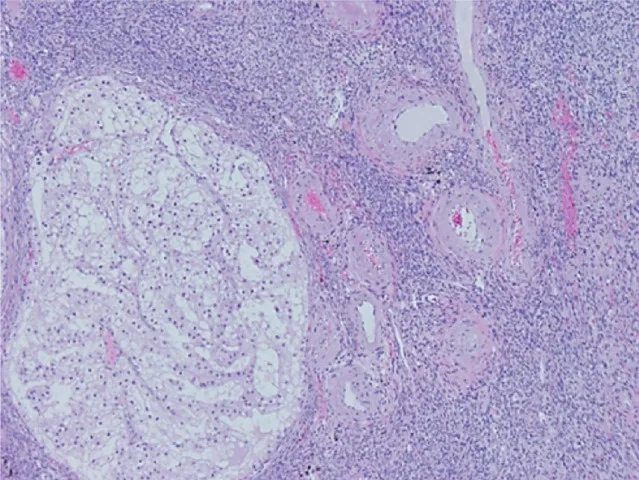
Microscopic evaluation of the tumor revealed nests of clear cells surrounded by interconnecting vascular framework, consistent with the ultimate diagnosis of clear cell renal cell carcinoma.
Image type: pathology (h&e)